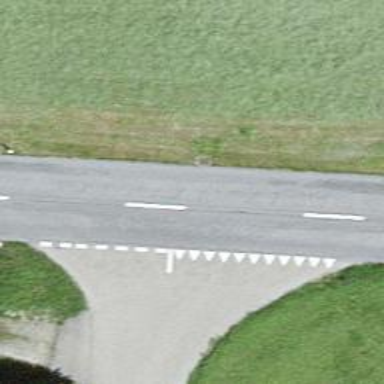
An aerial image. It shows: Road with "give way" sign.